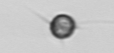
Label: Acanthoica_quattrospina